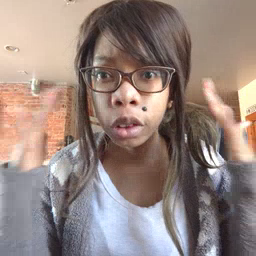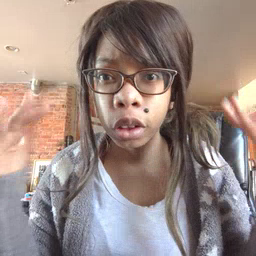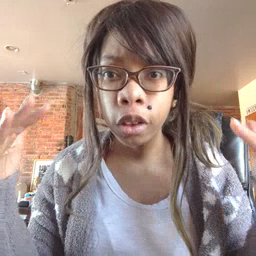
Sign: noisy